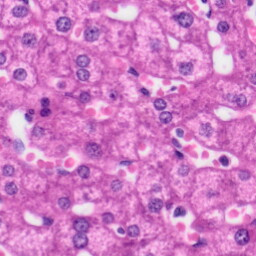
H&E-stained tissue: Liver